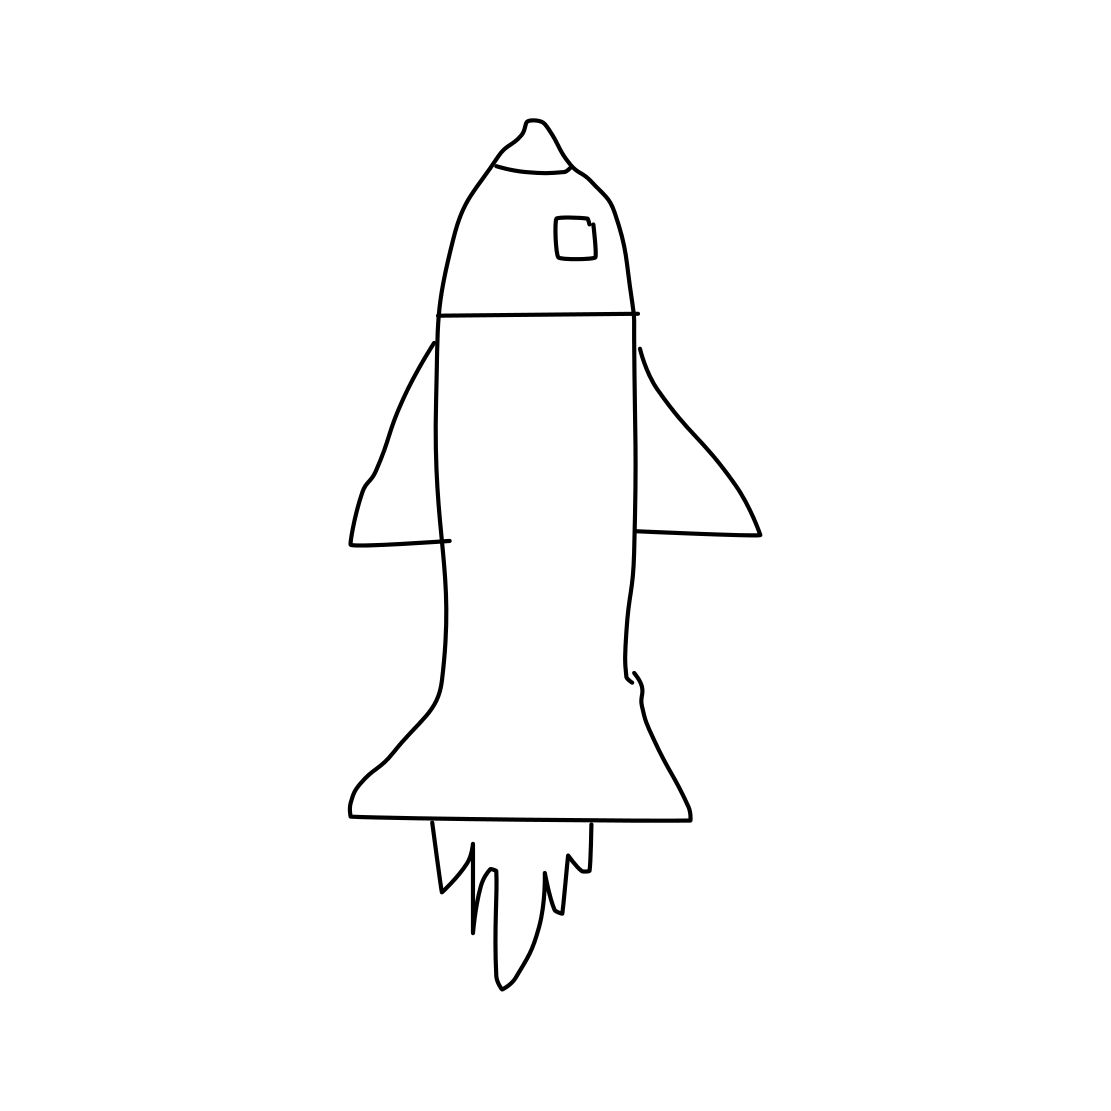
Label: space shuttle